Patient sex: M
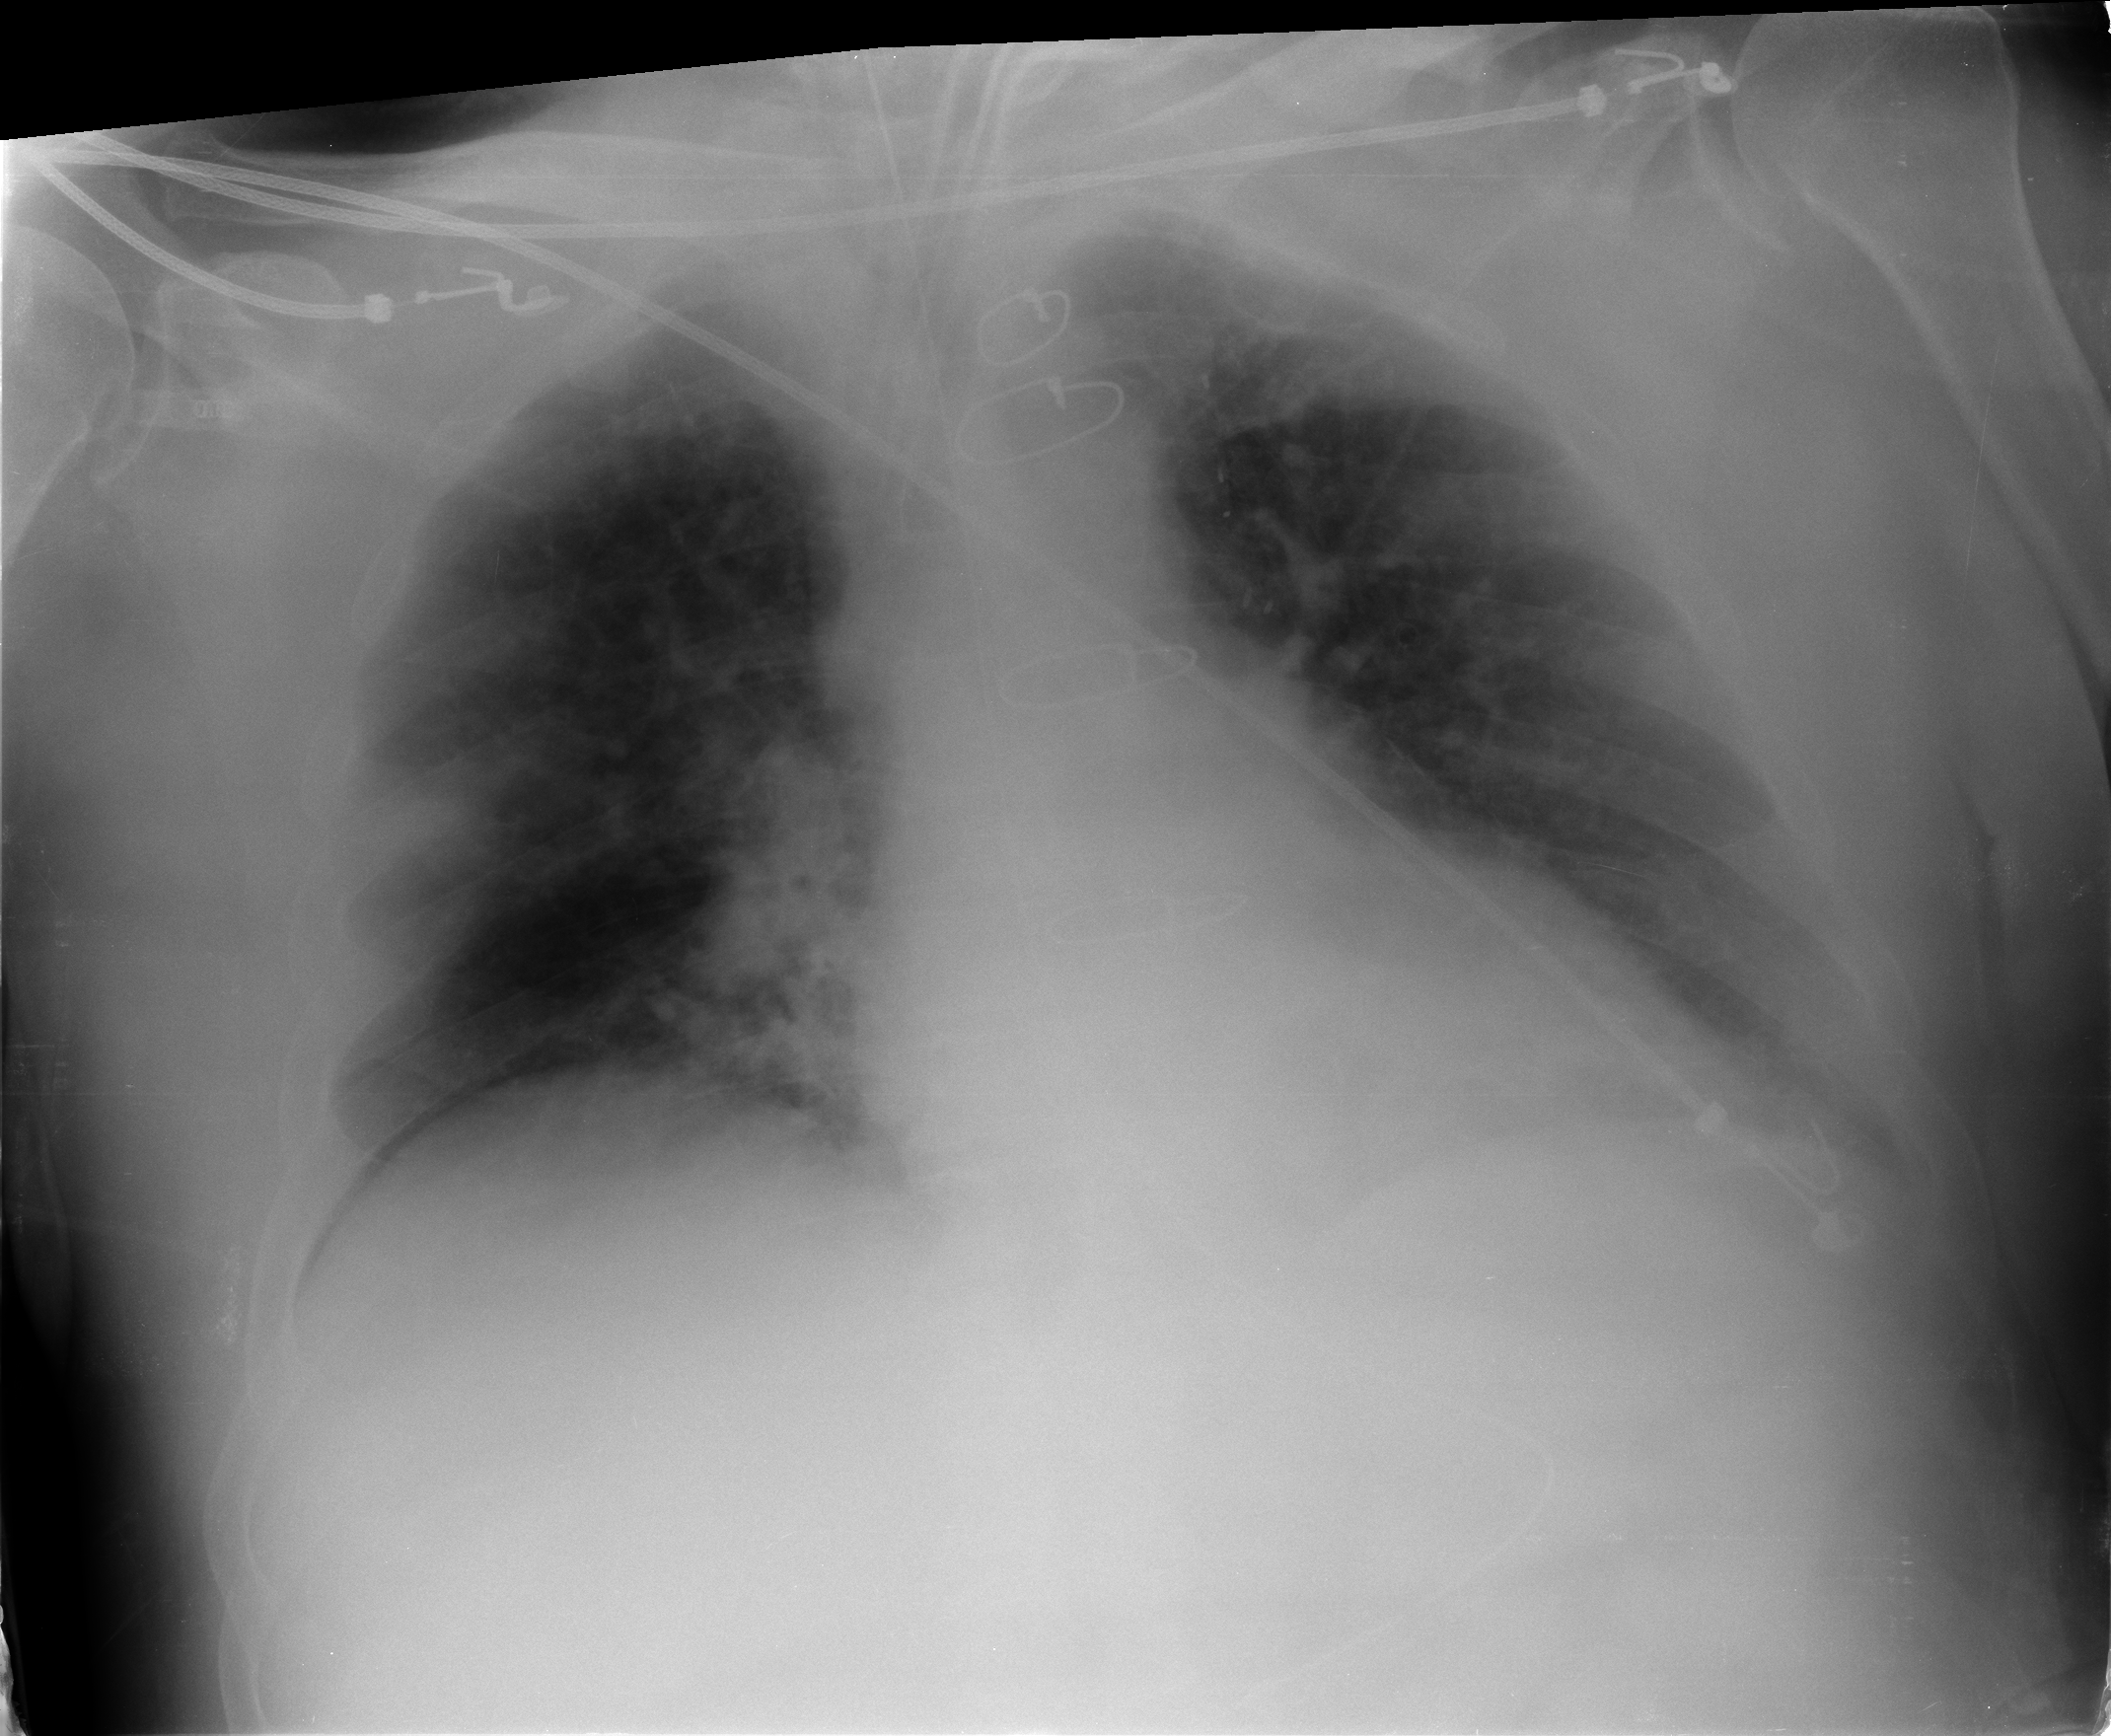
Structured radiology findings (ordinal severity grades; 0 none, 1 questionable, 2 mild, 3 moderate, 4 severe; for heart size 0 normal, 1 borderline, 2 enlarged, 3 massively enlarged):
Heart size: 2
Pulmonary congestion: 2
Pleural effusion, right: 0
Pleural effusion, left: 1
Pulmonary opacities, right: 1
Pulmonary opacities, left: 0
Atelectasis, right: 2
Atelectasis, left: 2